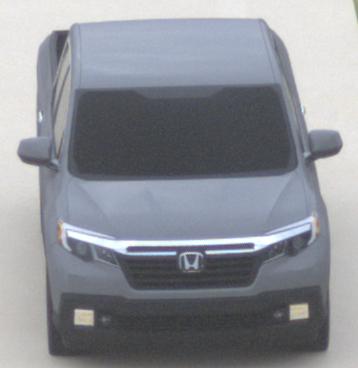
Make: Honda
Model: Ridgeline
Detailed model: Gen. 2
Model produced from: 2016
Model produced until: 2020
Doors: 4
Color: gray
Road condition: dry road
Daytime: morning or afternoon
Contrast: low contrast